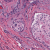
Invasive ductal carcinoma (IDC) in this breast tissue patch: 0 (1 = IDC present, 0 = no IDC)